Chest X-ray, PA view. Patient: 44 years old, sex F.
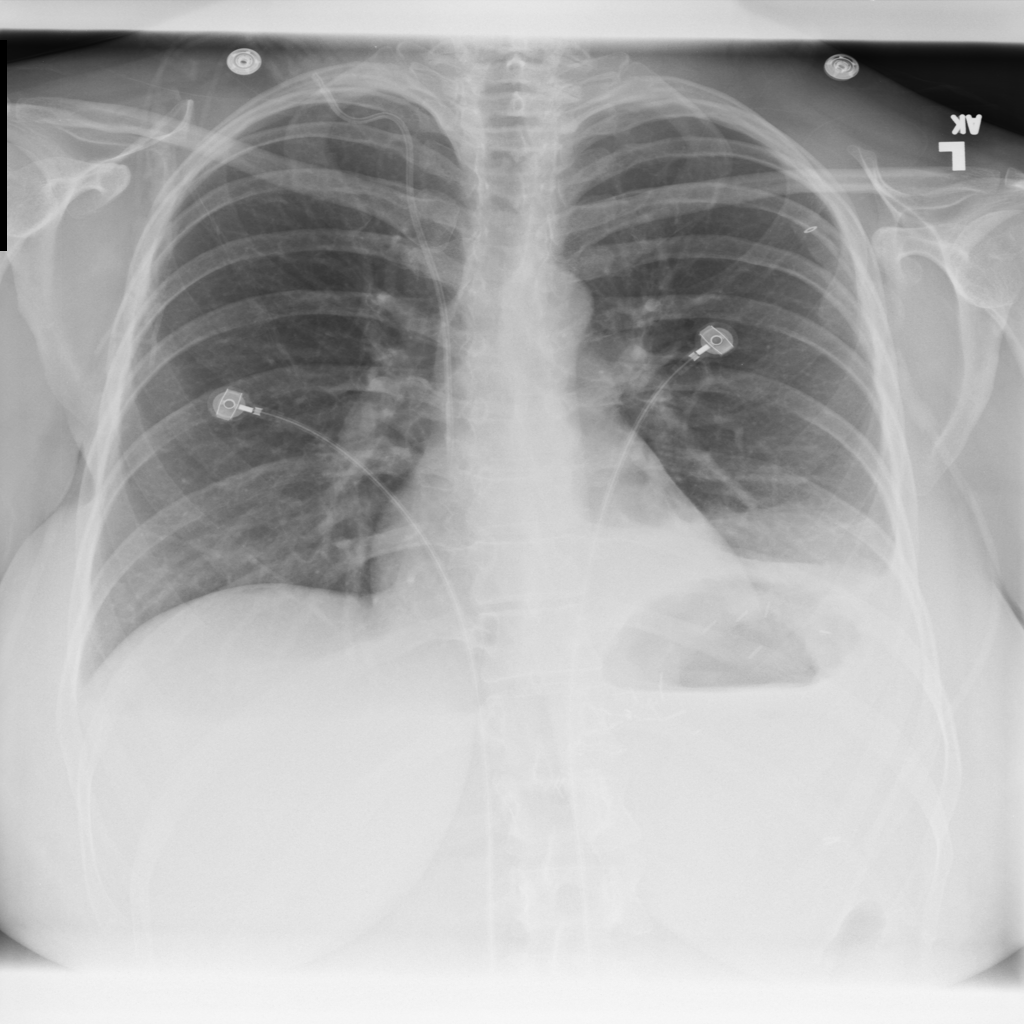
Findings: Atelectasis, Effusion